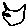
Label: cat